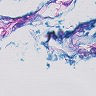
Metastatic tissue present: no